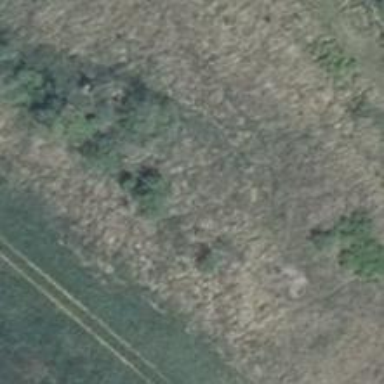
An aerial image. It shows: Hunting stand.